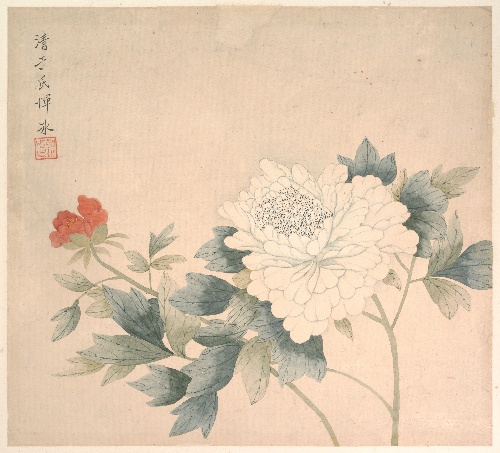
Title: 清   惲冰   花卉圖   册页|Flower Study
Artist: Yun Bing
Artist bio: Chinese, active late 17th– early 18th century
Date: 17th century
Object type: Album leaf
Classification: Paintings
Medium: Album leaf; ink and color on paper
Culture: China
Period: Qing dynasty (1644–1911)
Dimensions: 12 1/4 x 13 1/2 in. (31.1 x 34.3 cm)
Department: Asian Art
Credit line: Purchase, Bequest of Dorothy Graham Bennett, 1983
Accession year: 1983
Repository: Metropolitan Museum of Art, New York, NY
Tags: Flowers